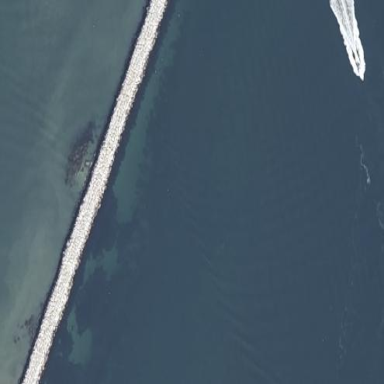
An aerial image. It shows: Breakwater structure.